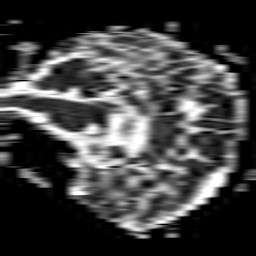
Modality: ADC
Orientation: sagittal
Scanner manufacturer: philips
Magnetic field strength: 1.5 T
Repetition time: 4.6 s
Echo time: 0.07699 s